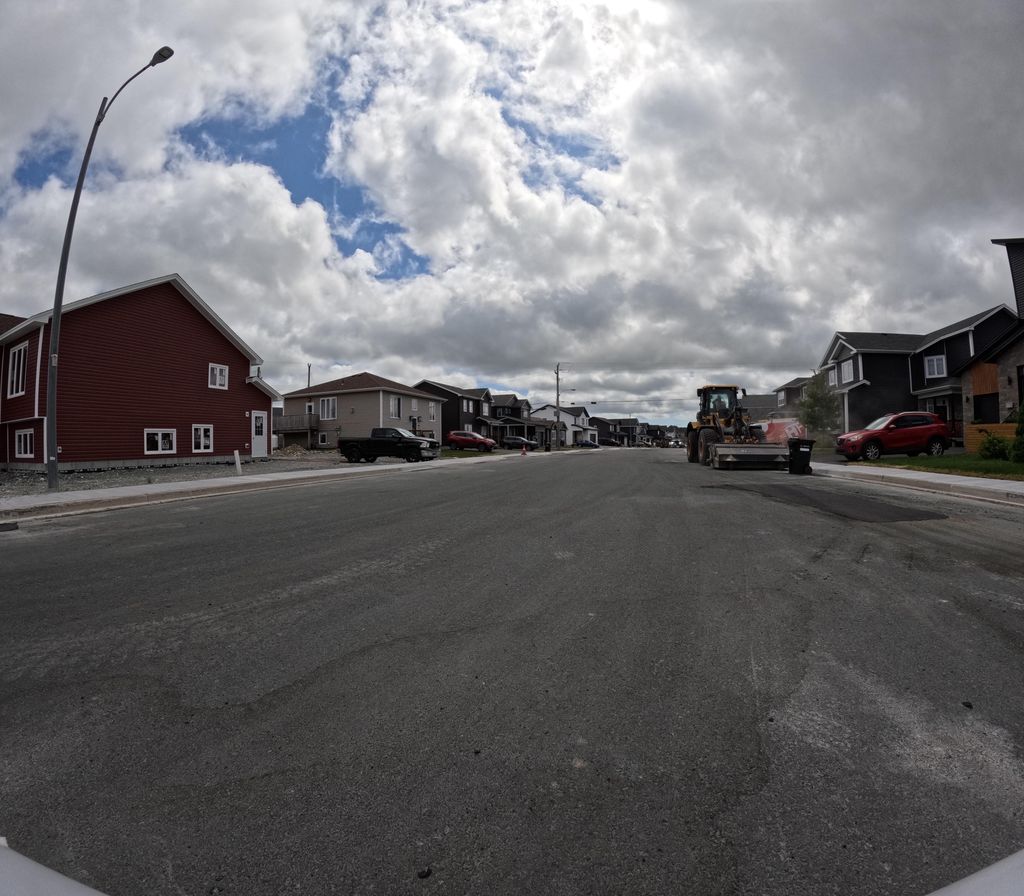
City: st_johns